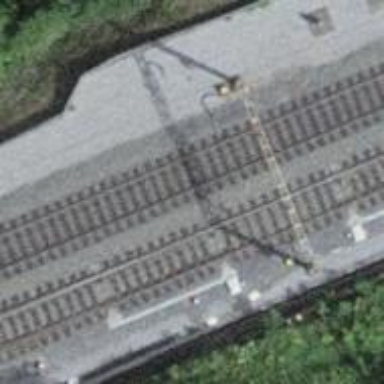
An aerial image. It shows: Railroad crossover.